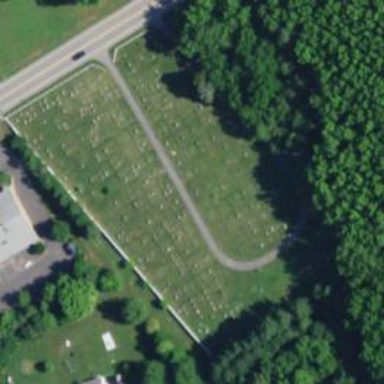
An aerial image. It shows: Cemetery.